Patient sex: F
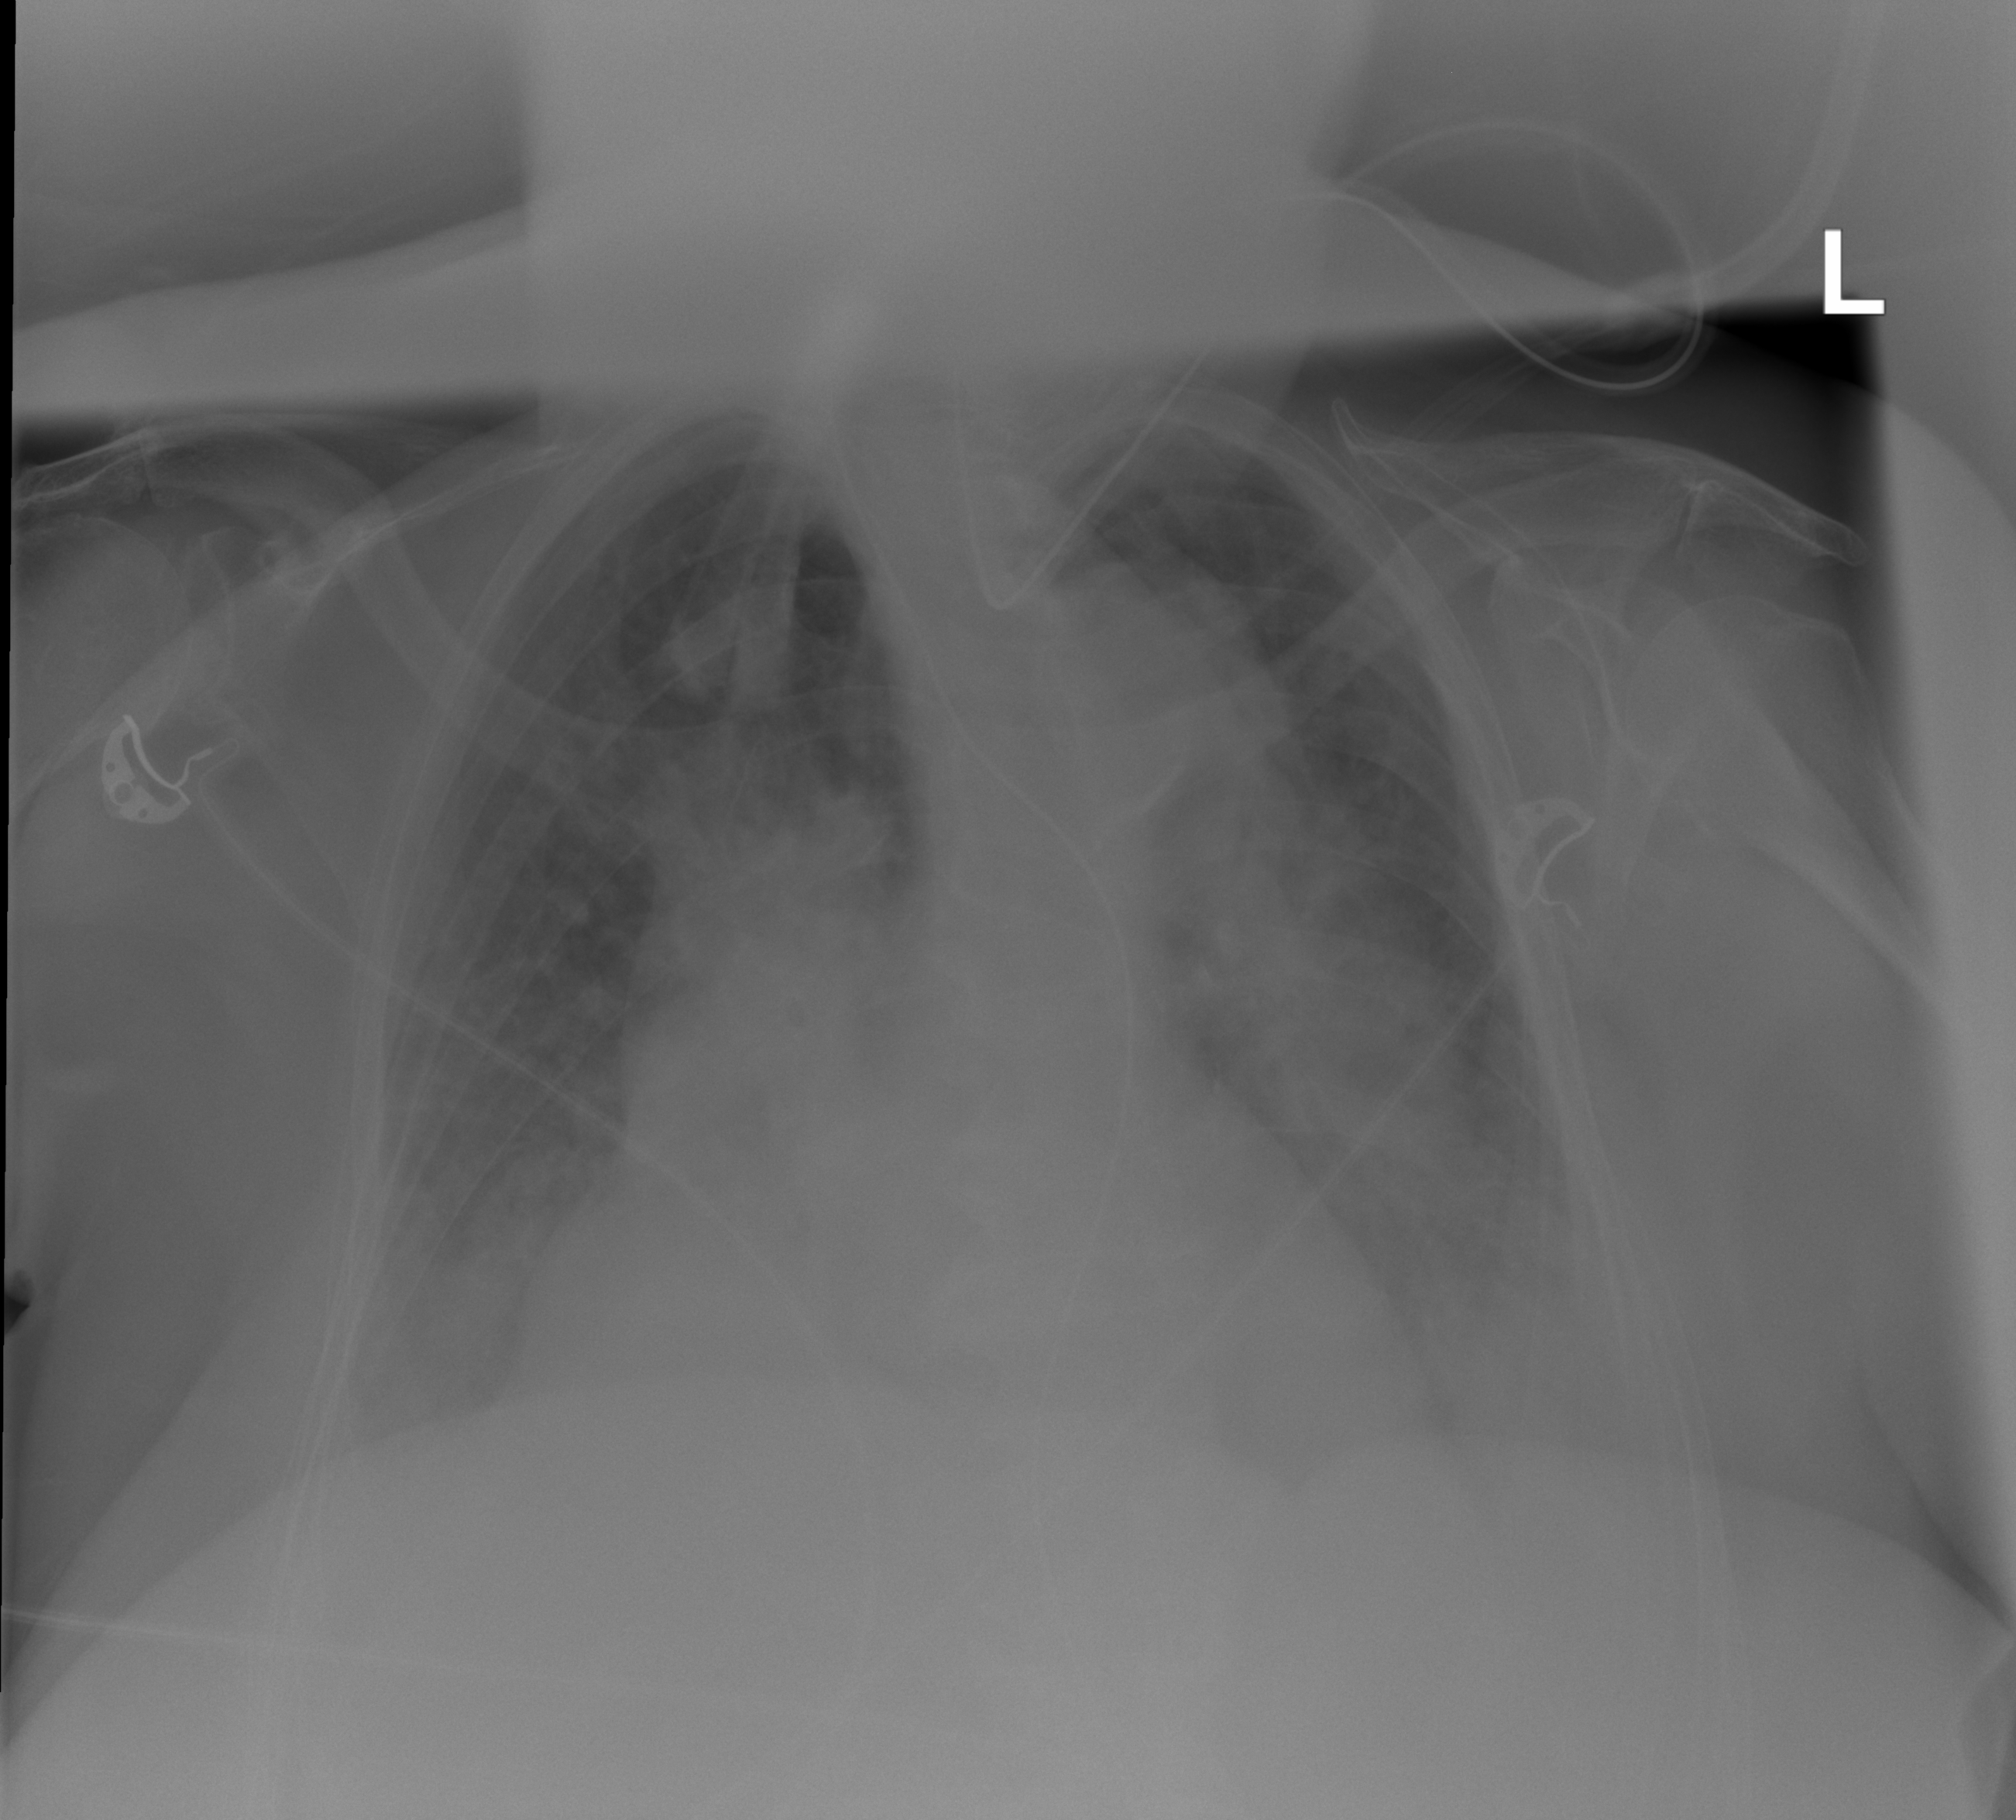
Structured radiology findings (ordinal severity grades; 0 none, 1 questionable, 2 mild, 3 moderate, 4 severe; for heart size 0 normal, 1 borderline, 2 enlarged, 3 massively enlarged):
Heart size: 2
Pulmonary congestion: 2
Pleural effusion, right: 0
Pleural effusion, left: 0
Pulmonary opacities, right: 3
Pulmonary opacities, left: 3
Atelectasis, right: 1
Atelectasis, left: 1